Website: apple
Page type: payment
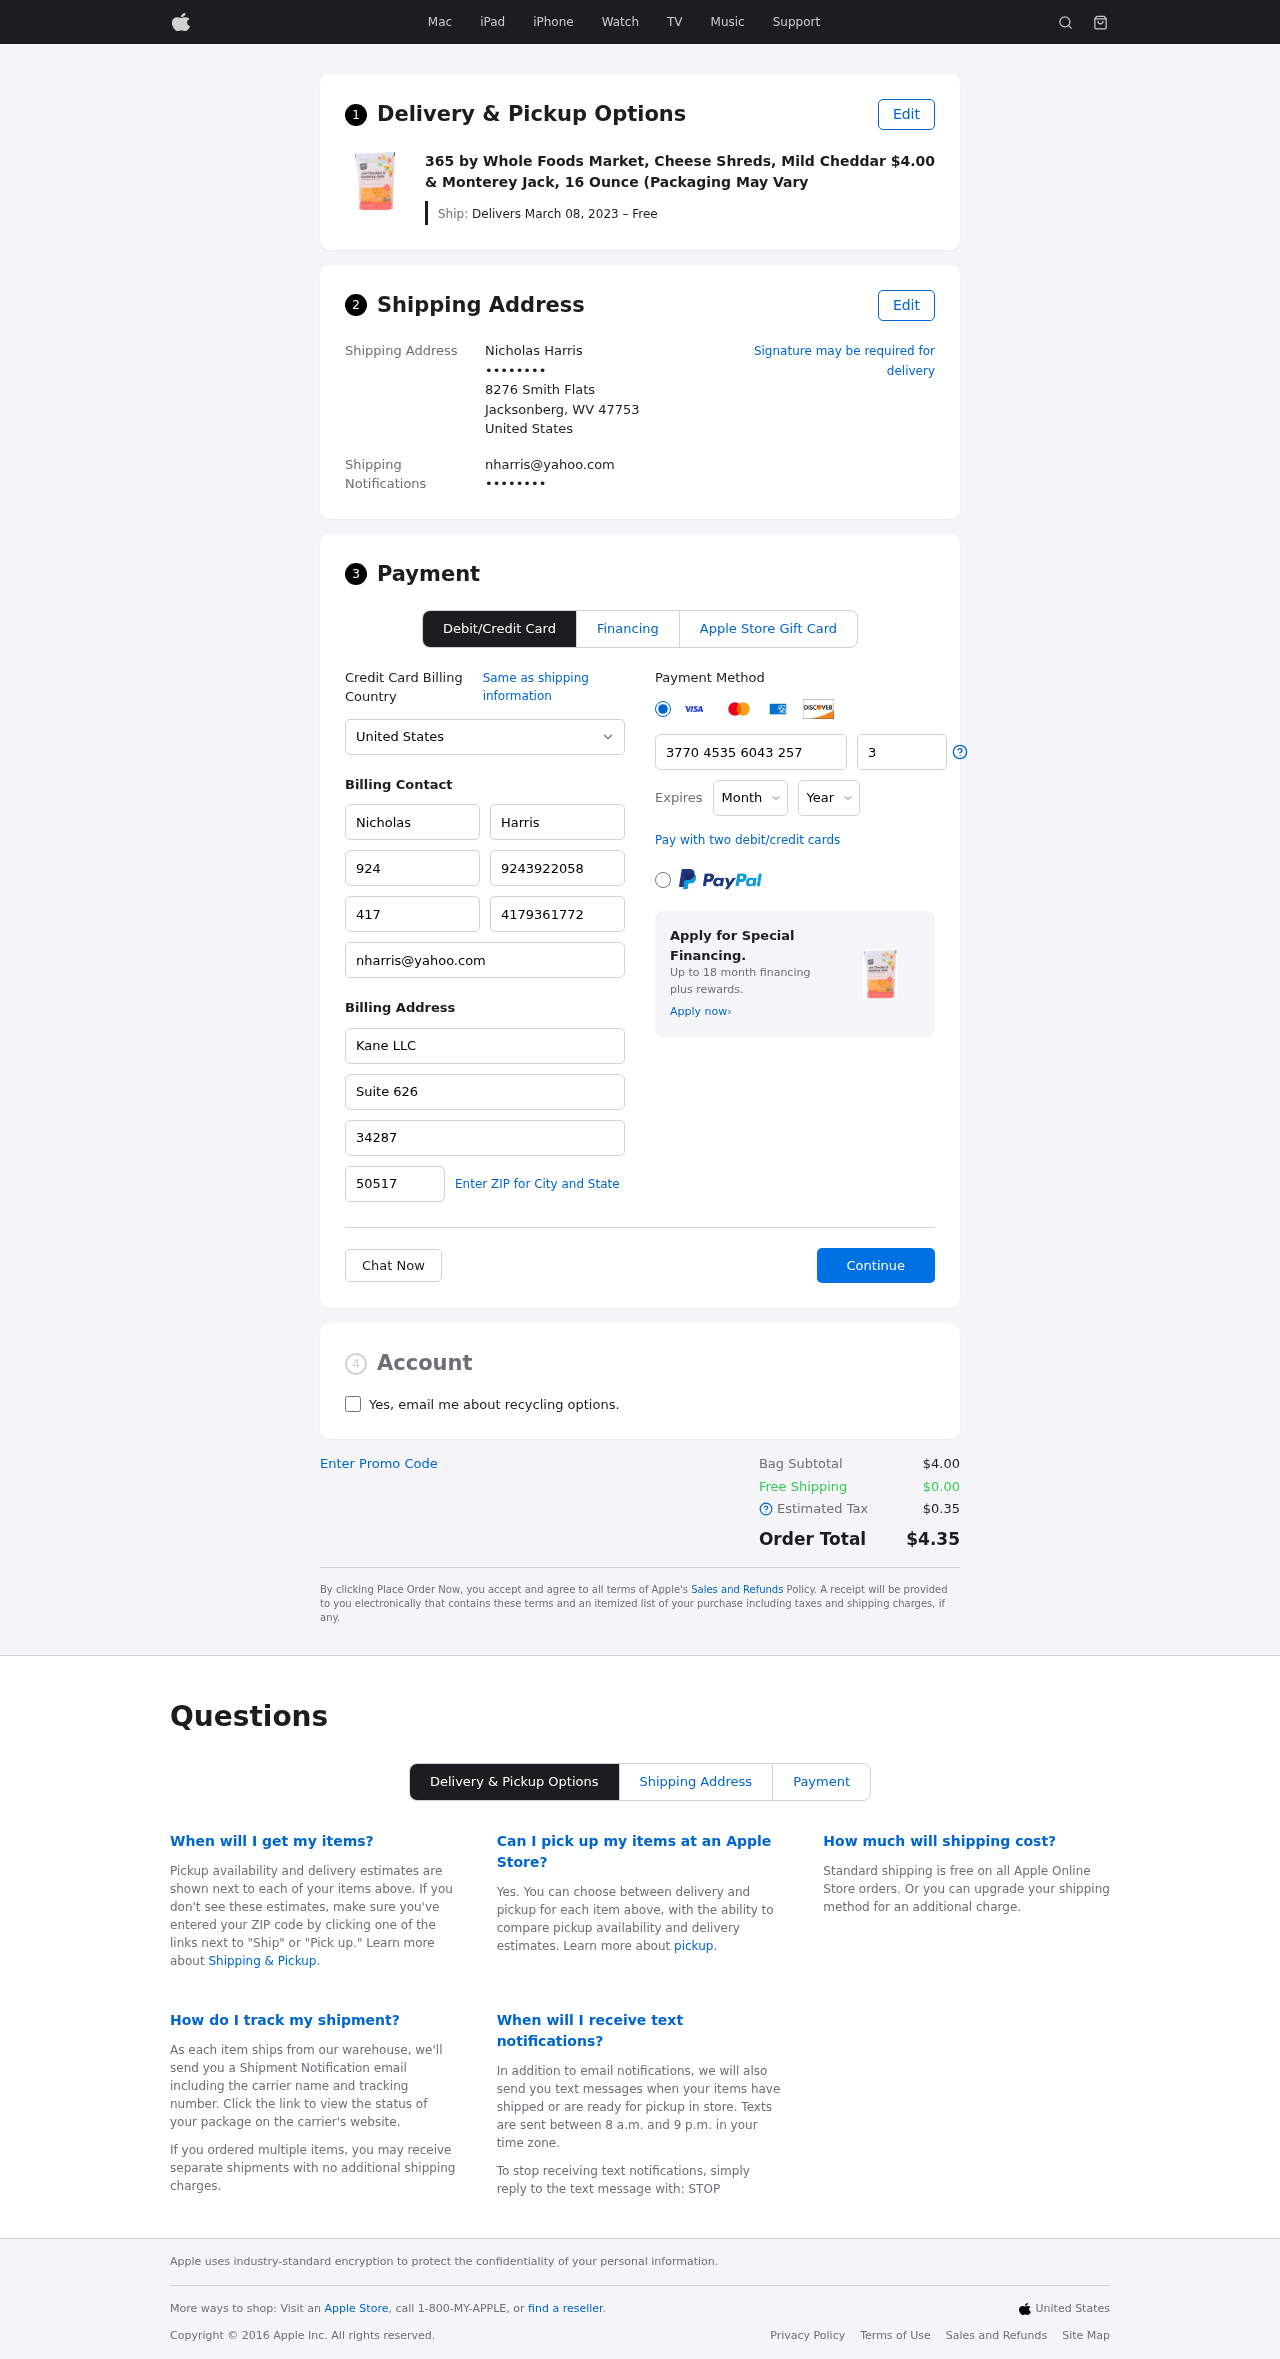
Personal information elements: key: PII_CARD_CVV
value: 3457
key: PII_CARD_EXPIRY_MONTH
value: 11
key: PII_CARD_EXPIRY_YEAR
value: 30
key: PII_CARD_NUMBER
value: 3770 4535 6043 257
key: PII_CITY_STATE_ZIP
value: Jacksonberg, WV 47753
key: PII_COMPANY
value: Kane LLC
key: PII_COUNTRY
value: United States
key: PII_EMAIL
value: nharris@yahoo.com
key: PII_EMAIL2
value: nharris@yahoo.com
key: PII_FIRSTNAME
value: Nicholas
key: PII_FULLNAME
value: Nicholas Harris
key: PII_LASTNAME
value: Harris
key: PII_PHONE3
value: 9243922058
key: PII_PHONE_ALT
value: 4179361772
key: PII_PHONE_ALT_AREA
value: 417
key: PII_PHONE_AREA
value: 924
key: PII_POSTCODE2
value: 50517
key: PII_SECURITY_CODE
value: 34287
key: PII_STREET
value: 8276 Smith Flats
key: PII_STREET2
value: Suite 626
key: PII_PHONE
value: ••••••••
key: PII_PHONE2
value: ••••••••
Product elements: key: PRODUCT1_NAME
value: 365 by Whole Foods Market, Cheese Shreds, Mild Cheddar & Monterey Jack, 16 Ounce (Packaging May Vary
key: PRODUCT1_PRICE
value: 4
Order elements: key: ORDER_DELIVERY_DATE
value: Delivers March 08, 2023 – Free
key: ORDER_SUBTOTAL
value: $4.00
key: ORDER_SHIPPING_COST
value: $0.00
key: ORDER_TAX
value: $0.35
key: ORDER_TOTAL
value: $4.35